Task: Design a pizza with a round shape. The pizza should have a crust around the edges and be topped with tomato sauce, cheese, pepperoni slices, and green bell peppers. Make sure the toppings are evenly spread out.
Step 605:
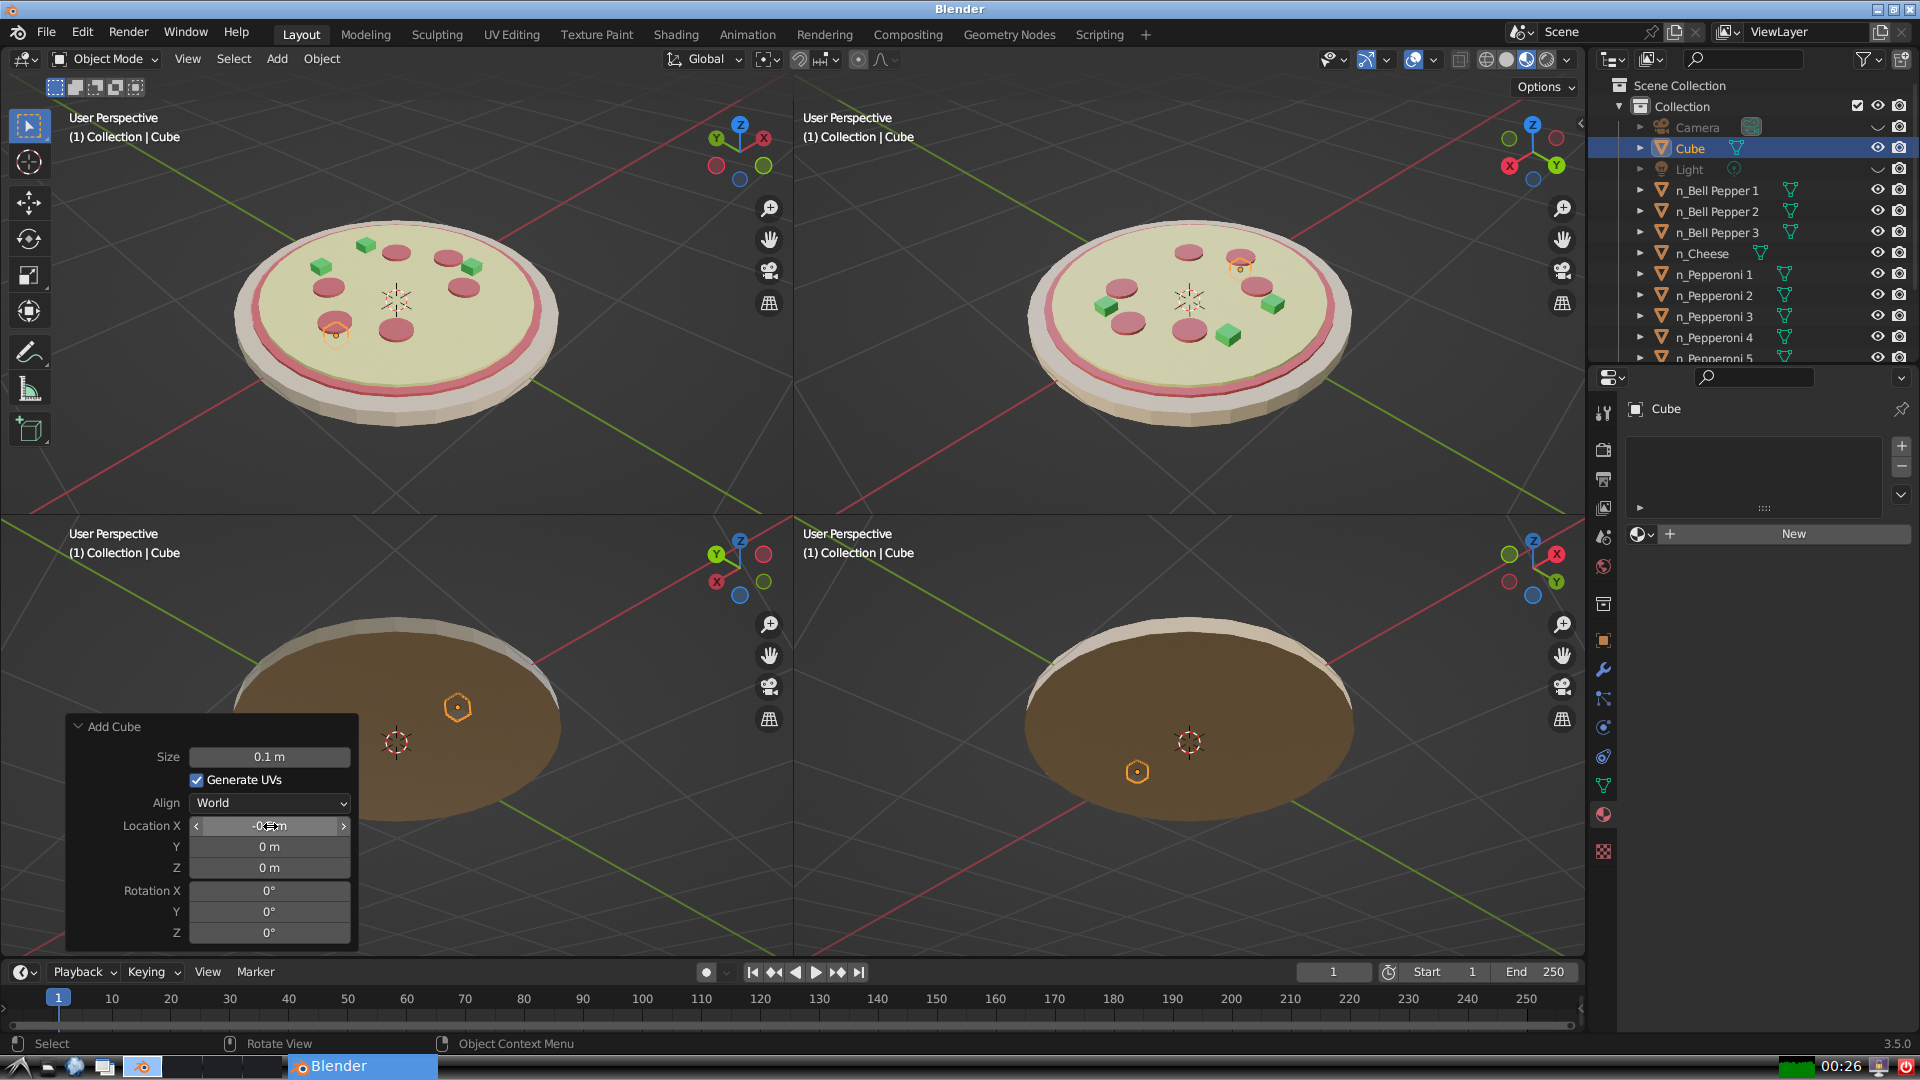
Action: {"mouse_move": [270, 847]}